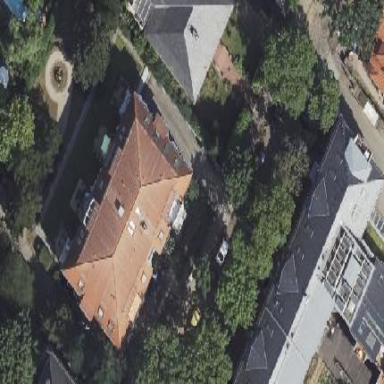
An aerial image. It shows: Apartment building with quadruple saltbox roof shape.